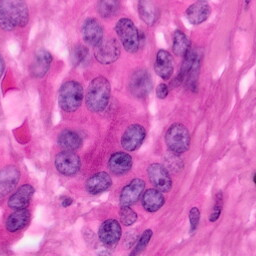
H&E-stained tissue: Pancreatic